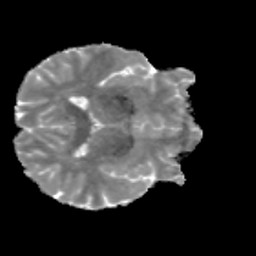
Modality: MD
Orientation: axial
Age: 27
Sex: female
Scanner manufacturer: siemens
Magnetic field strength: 3 T
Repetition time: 3.5 s
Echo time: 0.086 s